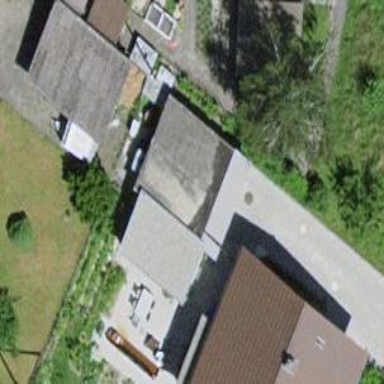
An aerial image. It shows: Garage building.